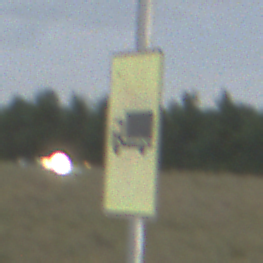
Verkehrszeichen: KFZZulaessigeGesamtmasse3Komma5TOhnePfeilsymbol
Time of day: Night
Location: Outdoor (Nature)
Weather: Overcast
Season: NotSpecified
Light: Artificial